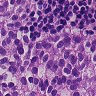
Metastatic tissue present: yes